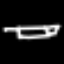
Label: pencil